Interaction volume radius: 5 \u00c5
Interaction volume height: 40 \u00c5
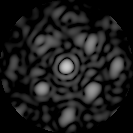
Disorder parameter: 0.4178